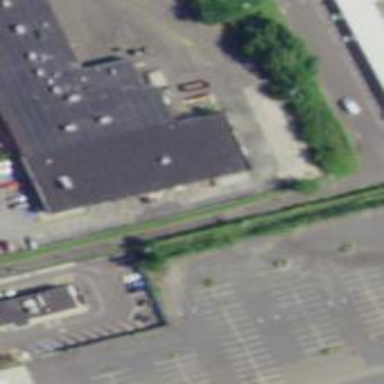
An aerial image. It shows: Supermarket.